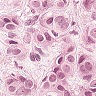
Metastatic tissue present: yes